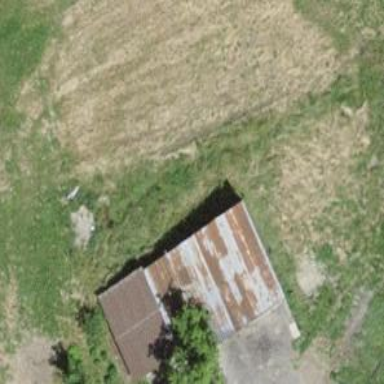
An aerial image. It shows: Shed.